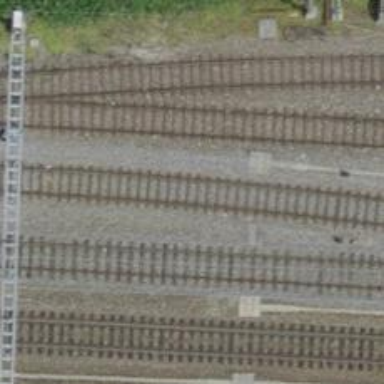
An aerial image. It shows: Electrified rail siding with contact line.